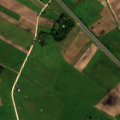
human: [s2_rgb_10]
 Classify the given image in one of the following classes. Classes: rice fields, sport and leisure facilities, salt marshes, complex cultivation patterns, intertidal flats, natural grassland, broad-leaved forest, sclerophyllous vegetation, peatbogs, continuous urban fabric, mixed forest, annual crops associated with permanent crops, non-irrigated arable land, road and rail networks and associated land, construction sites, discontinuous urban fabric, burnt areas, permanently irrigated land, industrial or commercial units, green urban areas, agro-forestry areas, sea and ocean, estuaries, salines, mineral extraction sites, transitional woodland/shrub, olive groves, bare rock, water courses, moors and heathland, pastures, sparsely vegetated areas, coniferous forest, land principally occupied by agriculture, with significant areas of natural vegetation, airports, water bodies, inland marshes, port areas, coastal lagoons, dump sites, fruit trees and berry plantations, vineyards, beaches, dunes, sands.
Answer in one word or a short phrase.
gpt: non-irrigated arable land, fruit trees and berry plantations, pastures, land principally occupied by agriculture, with significant areas of natural vegetation